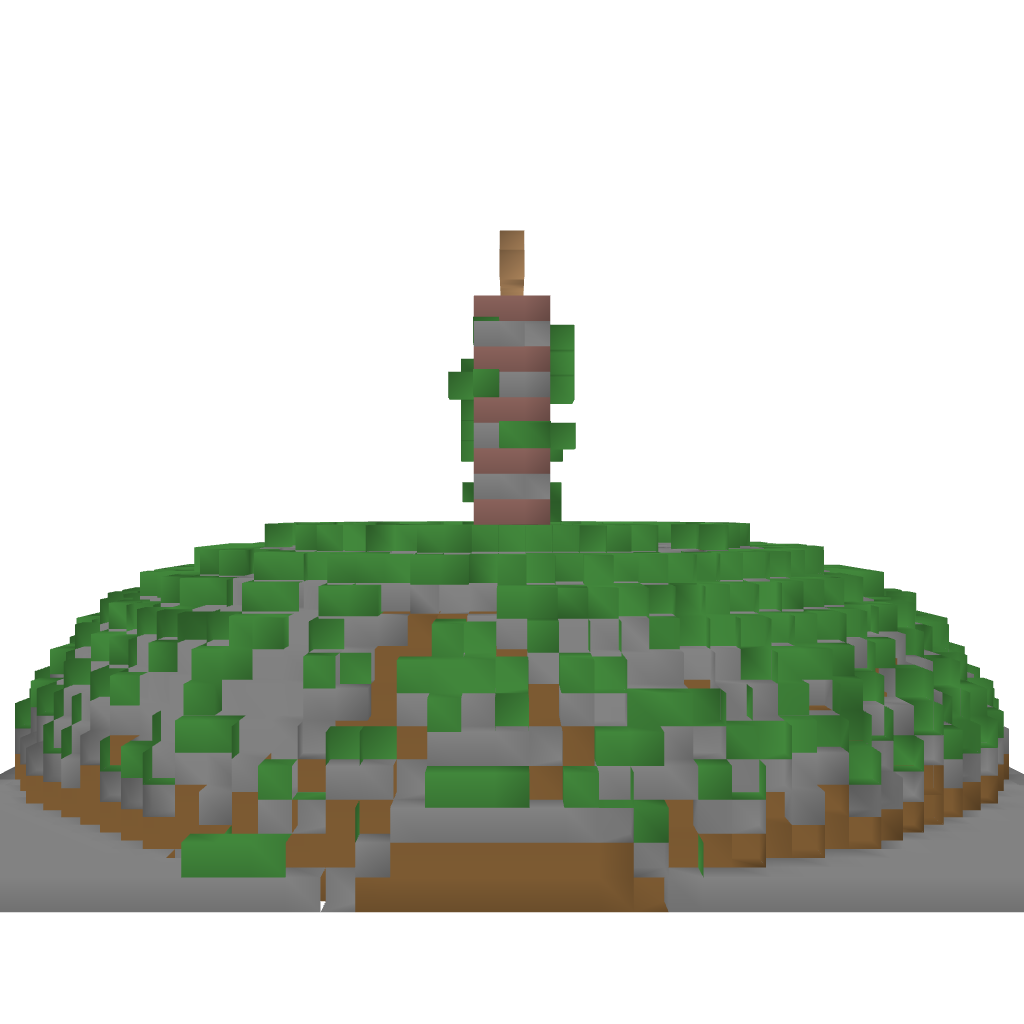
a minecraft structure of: Oriental Entrance Way bad low quality